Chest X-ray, PA view. Patient: 50 years old, sex M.
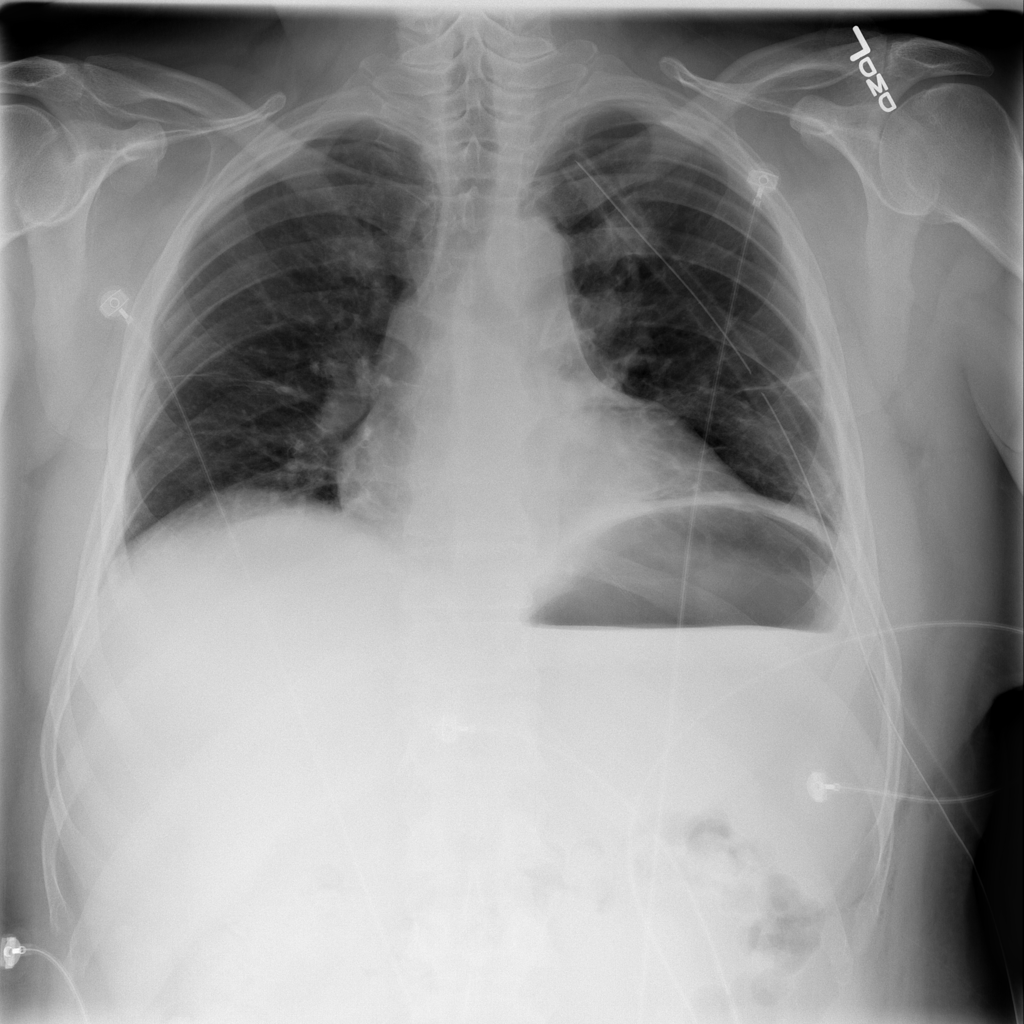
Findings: Atelectasis